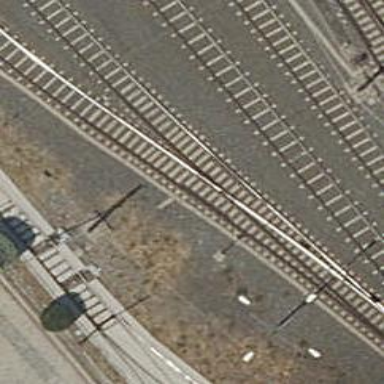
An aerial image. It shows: Yard with electrified contact line.